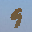
Label: 9